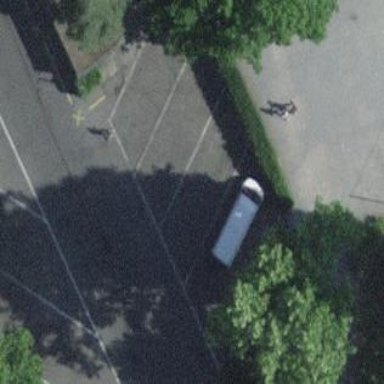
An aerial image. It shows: Parking area with asphalt surface.